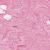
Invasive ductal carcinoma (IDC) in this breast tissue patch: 0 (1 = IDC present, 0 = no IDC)